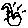
Label: hexagon